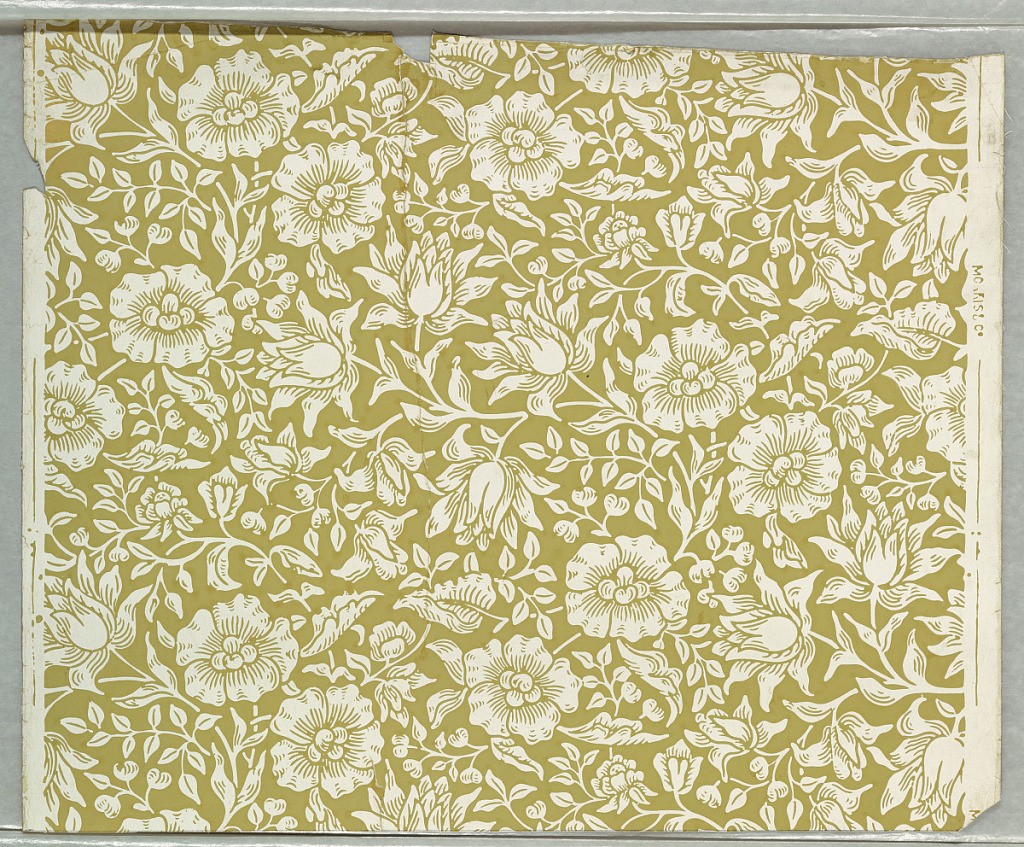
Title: Mallow
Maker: Kate Faulkner, British, 1842–1898
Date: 1879
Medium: Block-printed on paper
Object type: Sidewall
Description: Vertical repeat of flowers, in serpentine arrangement: b) olive on white; c) blue-green on light green.